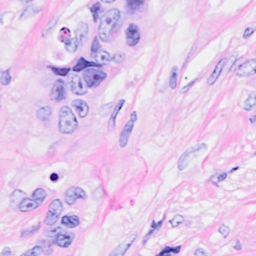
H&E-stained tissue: Breast